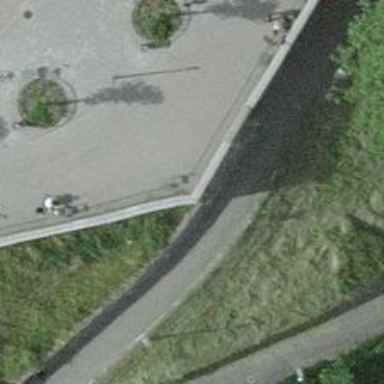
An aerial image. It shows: Retaining wall.